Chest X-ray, AP view. Patient: 33 years old, sex M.
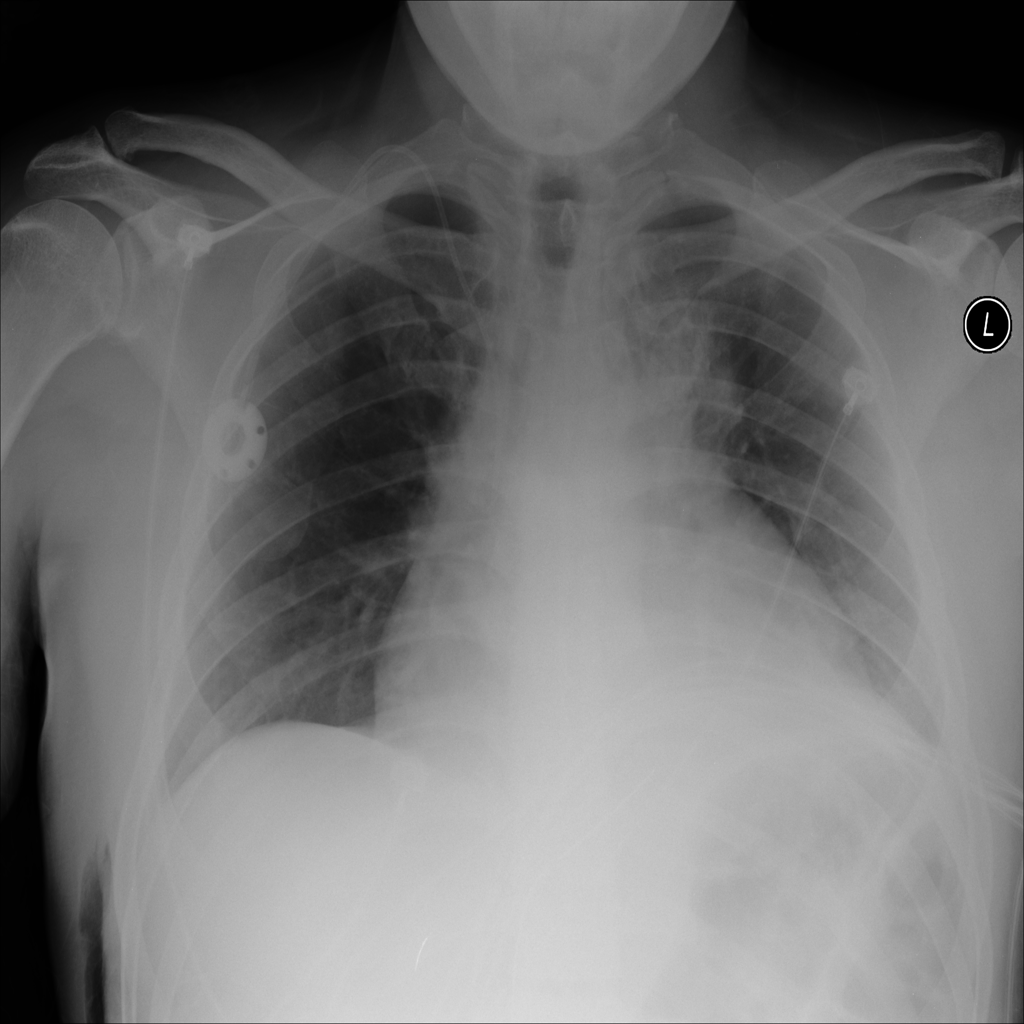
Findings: Atelectasis